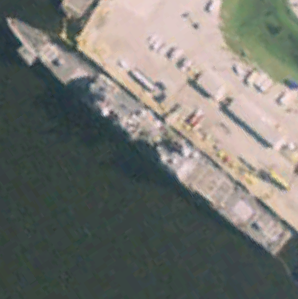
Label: cruiser